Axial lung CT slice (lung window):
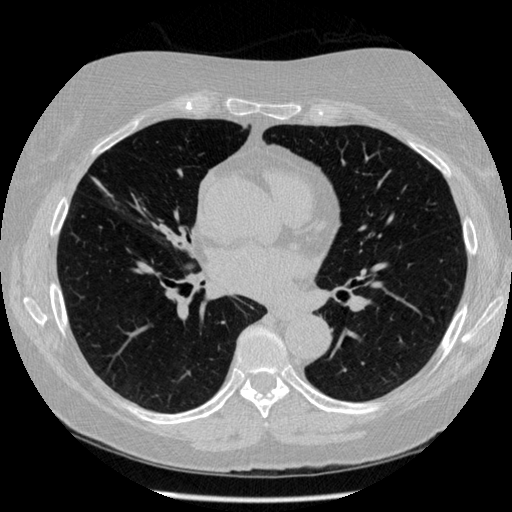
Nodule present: no